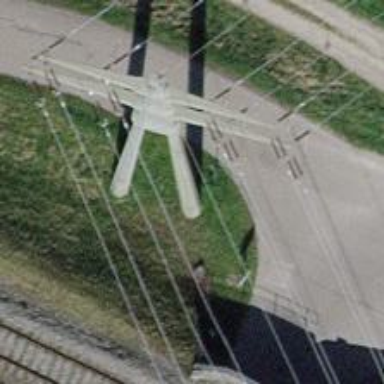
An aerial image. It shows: Power line with eight cables.